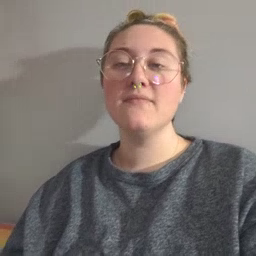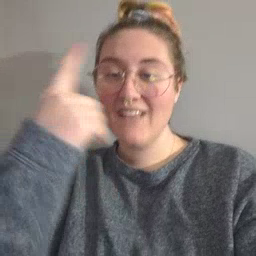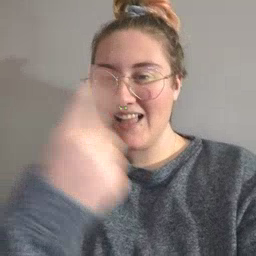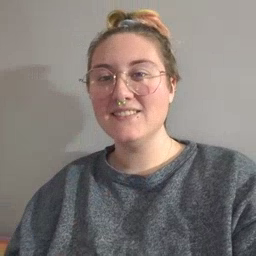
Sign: face